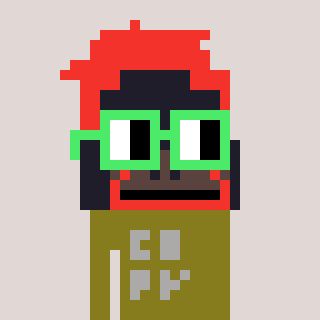
a pixel art character with square light green glasses, a orangutan-shaped head and a gunk-colored body on a warm background